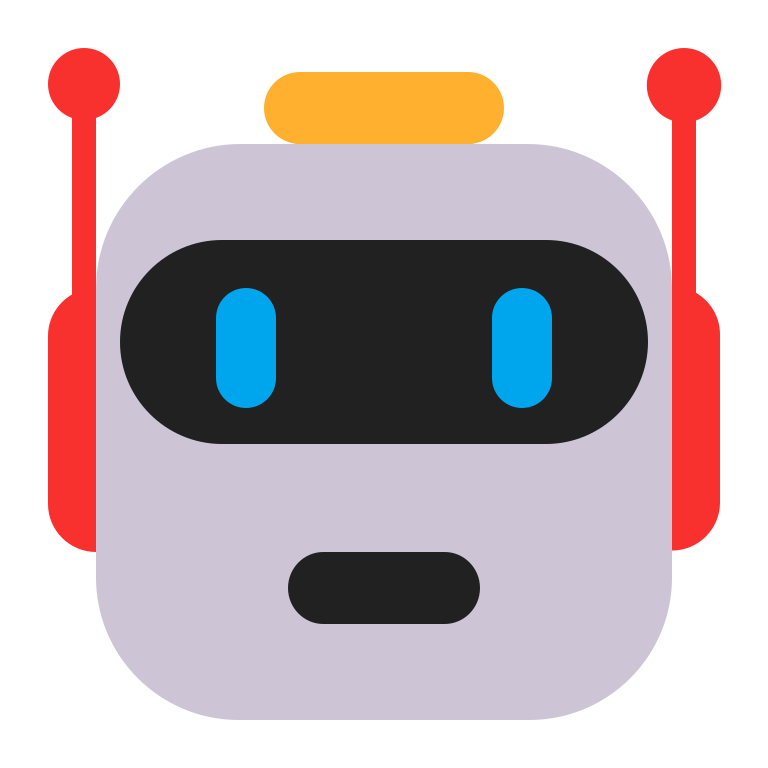
robot flat